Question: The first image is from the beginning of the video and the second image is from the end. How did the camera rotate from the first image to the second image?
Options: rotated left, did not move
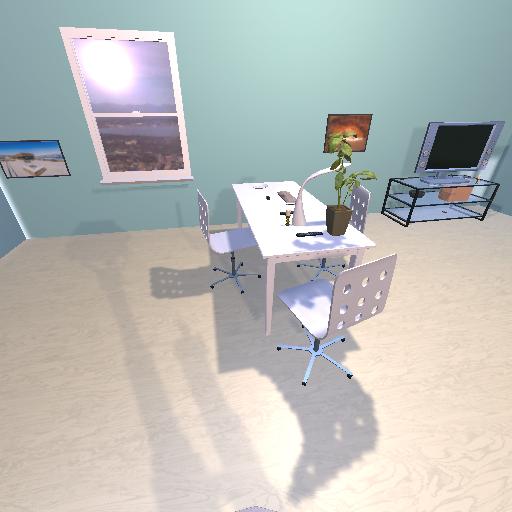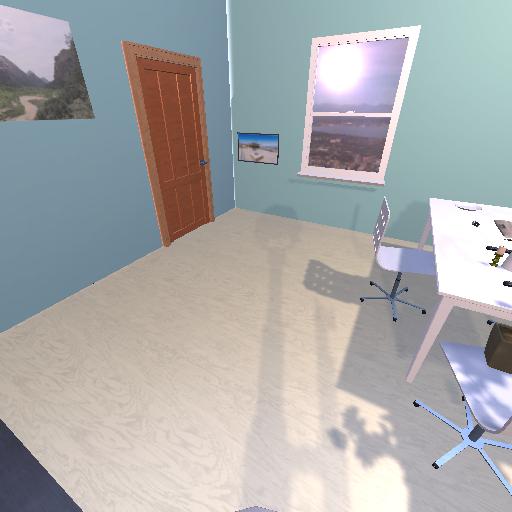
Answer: rotated left